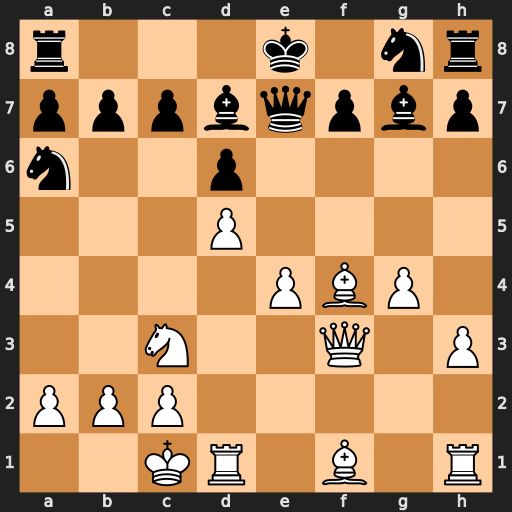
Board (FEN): r3k1nr/pppbqpbp/n2p4/3P4/4PBP1/2N2Q1P/PPP5/2KR1B1R
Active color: w
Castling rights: kq
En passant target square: -
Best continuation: Bxa6 bxa6 e5 Bxe5 Bxe5